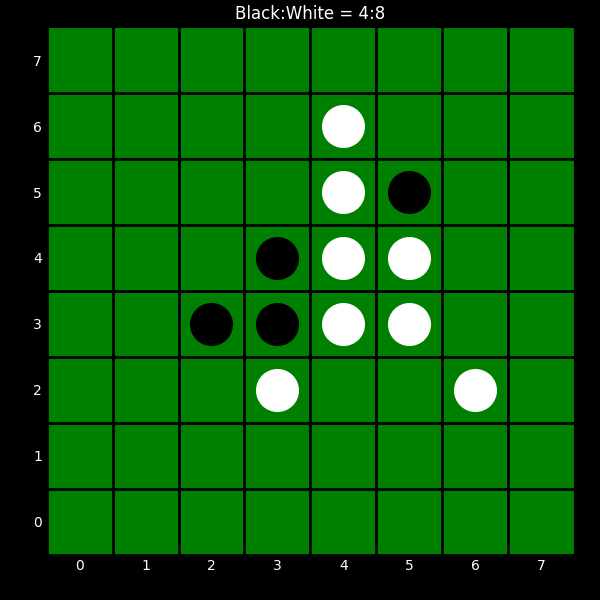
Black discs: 4
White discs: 8